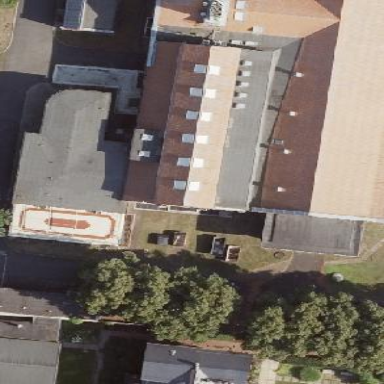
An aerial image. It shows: Service building.